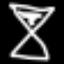
Label: hourglass